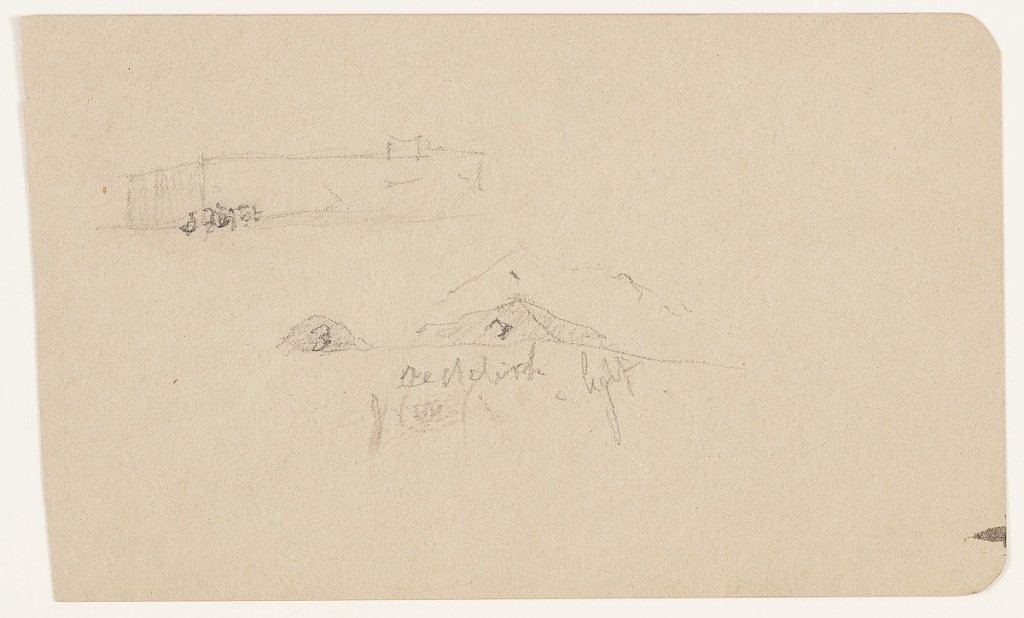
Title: Sketches of a Building and Mountains, Mexico
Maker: Frederic Edwin Church, American, 1826–1900
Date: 1892-93
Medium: Graphite on beige wove paper
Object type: Drawing
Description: Landscape and architecture sketches showing views of a building and mountains in Mexico. At upper left, a rectangular building is viewed obliquely and rendered in minimal detail. A group of figures possibly gathers at its foremost corner. At center, two dark and pointed peaks are loosely rendered before the faint contour of a distant and rugged mountain range.